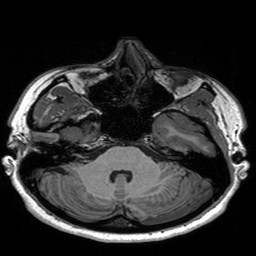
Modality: T1w
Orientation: coronal
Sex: female